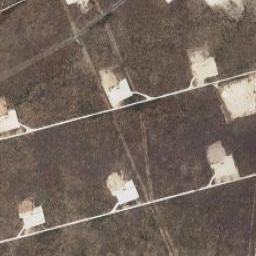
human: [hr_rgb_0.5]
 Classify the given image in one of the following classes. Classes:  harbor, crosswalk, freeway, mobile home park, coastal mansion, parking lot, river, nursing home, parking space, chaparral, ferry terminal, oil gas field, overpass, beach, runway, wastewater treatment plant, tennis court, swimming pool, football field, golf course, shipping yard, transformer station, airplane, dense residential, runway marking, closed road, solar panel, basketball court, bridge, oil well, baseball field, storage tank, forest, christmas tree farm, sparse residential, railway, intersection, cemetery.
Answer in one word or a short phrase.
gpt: oil gas field